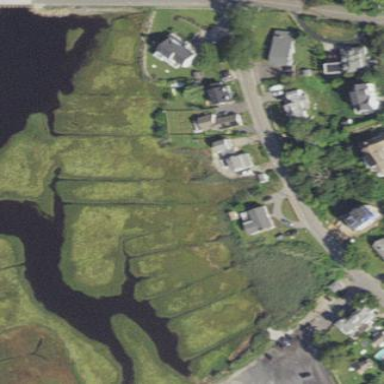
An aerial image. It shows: Tidal saltmarsh wetland.